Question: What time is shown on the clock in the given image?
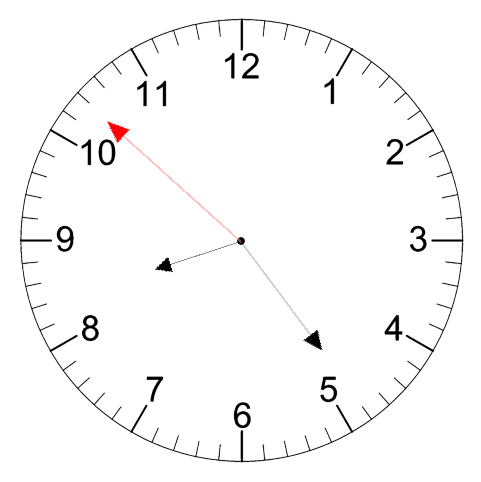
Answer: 08:23:52